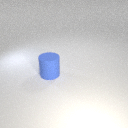
large blue rubber cylinder